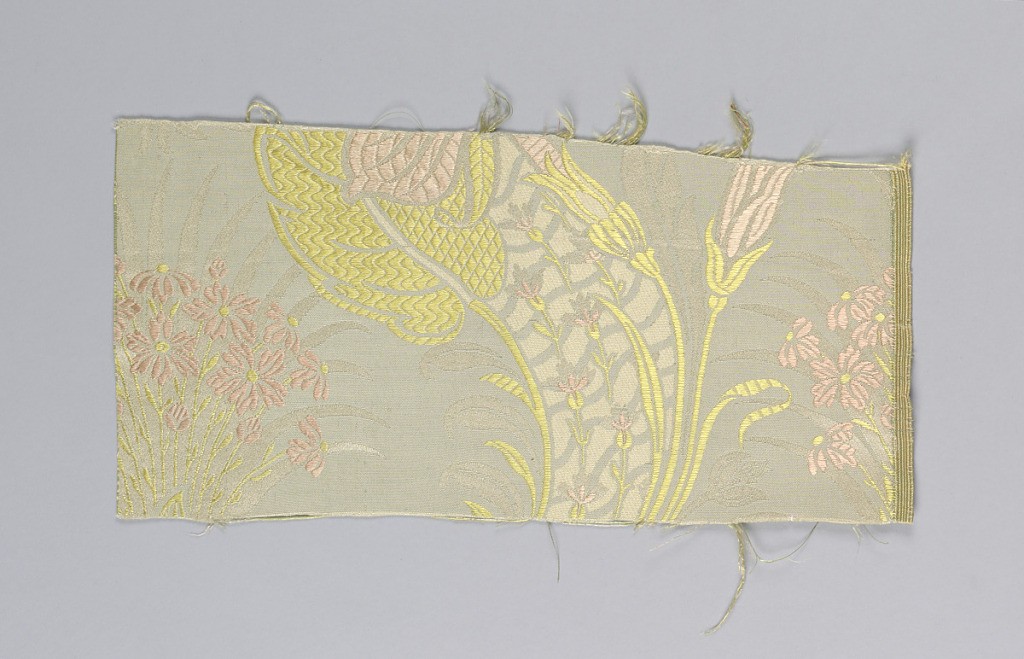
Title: Sample
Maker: Orinoka Mills, Philadelphia, Pennsylvania, USA
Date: ca. 1910
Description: Yellow, pink and white pattern on a light green /grey ground.